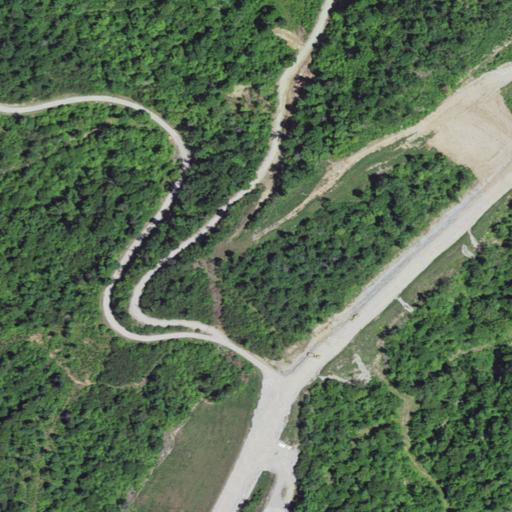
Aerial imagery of cliff(s) in Kentucky named McKinney Cliff containing deciduous forest, grassland, open development, shrub, low intensity development, evergreen forest, pasture, medium intensity development, and mixed forest